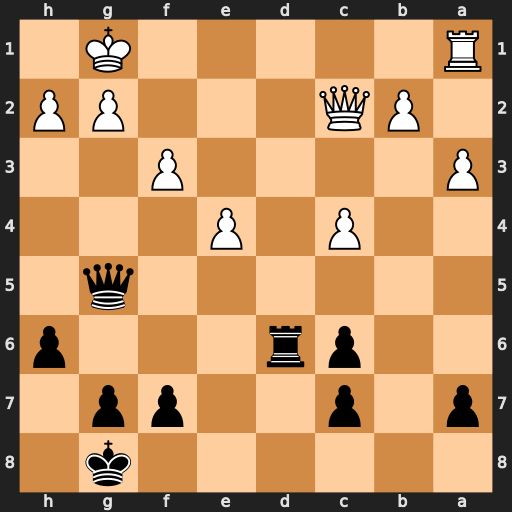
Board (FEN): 6k1/p1p2pp1/2pr3p/6q1/2P1P3/P4P2/1PQ3PP/R5K1
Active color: b
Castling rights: -
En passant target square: -
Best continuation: Rd2 Qxd2 Qxd2